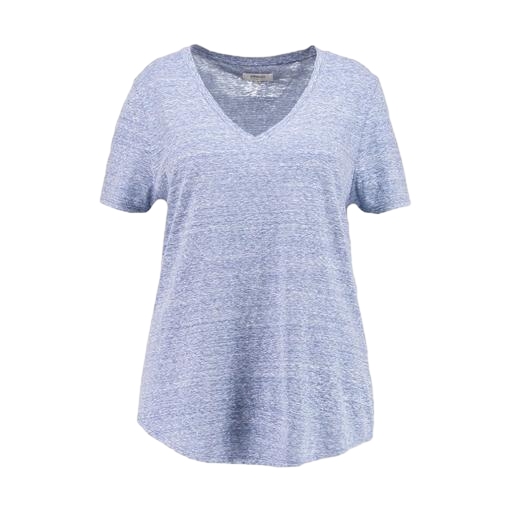
blue plus size printed t-shirt only macy, blue plus size medallion-print t-shirt only macy, blue v-neck t-shirt only macy, white background